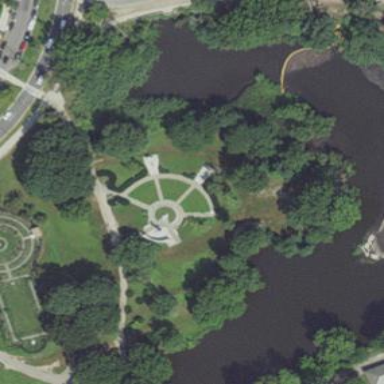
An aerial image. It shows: Historical site featuring war memorial.